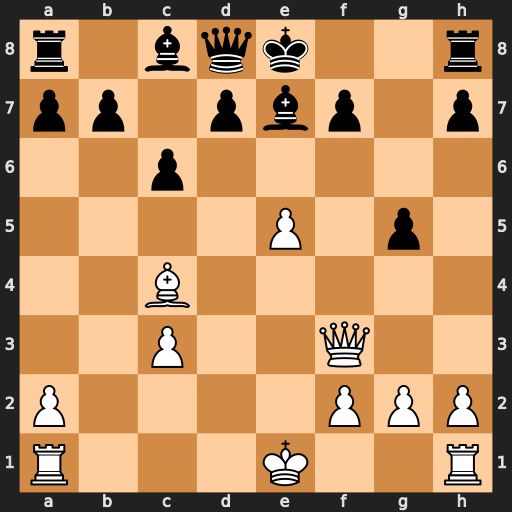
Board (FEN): r1bqk2r/pp1pbp1p/2p5/4P1p1/2B5/2P2Q2/P4PPP/R3K2R
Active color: w
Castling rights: KQkq
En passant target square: -
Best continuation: Qxf7#